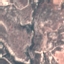
Land use / land cover: HerbaceousVegetation